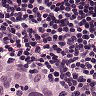
Metastatic tissue present: no